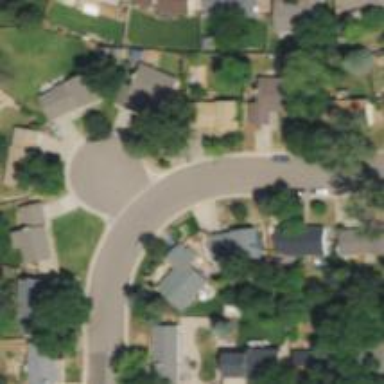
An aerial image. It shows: Residential road.